Question: I am trying to localize my Settings.bundle. There does not appear to be anything in Xcode 4 that allows you to add localization to the Settings.bundle similar to localizing a xib file. So I used finder to navigate to the Settings.bundle and copied the en.lproj directory to create directories in the bundle called fr.lproj and de.lproj. From there, you can modify the strings file to localize the titles in the Root.plist.
But the problem is that the new directory is not under source code control. If I try to add the directory to source code control, I get the following error: The operation could not be performed because the selection is invalid.
How can I resolve this problem and get the new settings.bundle directory under source code control?

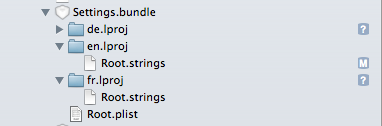
Answer: What you are doing is right. I can't explain why you are unable to add your new subfolders/files to source control. I have the exact same structure in an iOS project of mine and these files are under source control like all the others. I don't recall having difficulties adding them.
Have you tried using git commands directly to add them? The integration in XCode is great but in my experience there are time when you do have to use the command line for git.